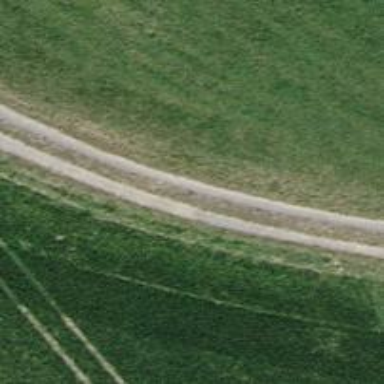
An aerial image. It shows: Grass track with grade5 tracktype.